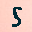
Label: 5